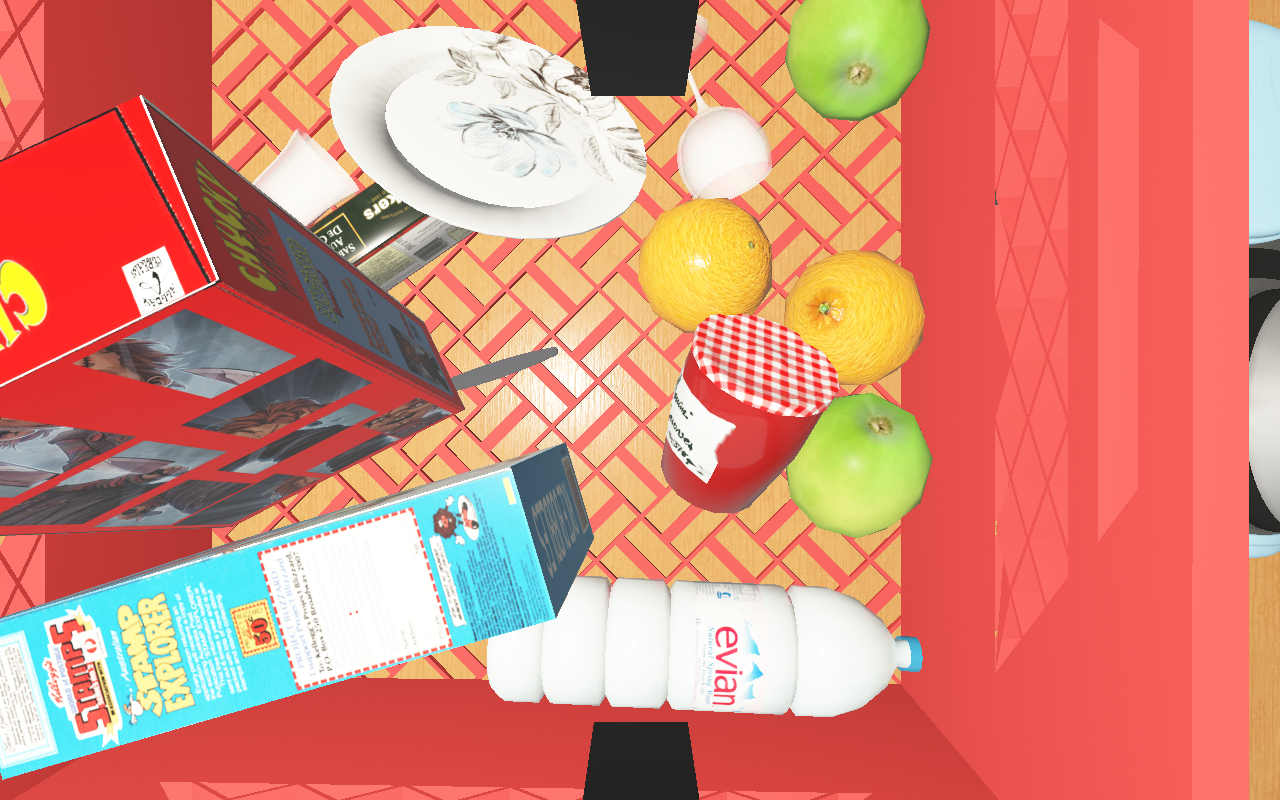
Objects in the scene:
carafe
apple
orange
plate
jam jar
cereal box
cereal box